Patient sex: M
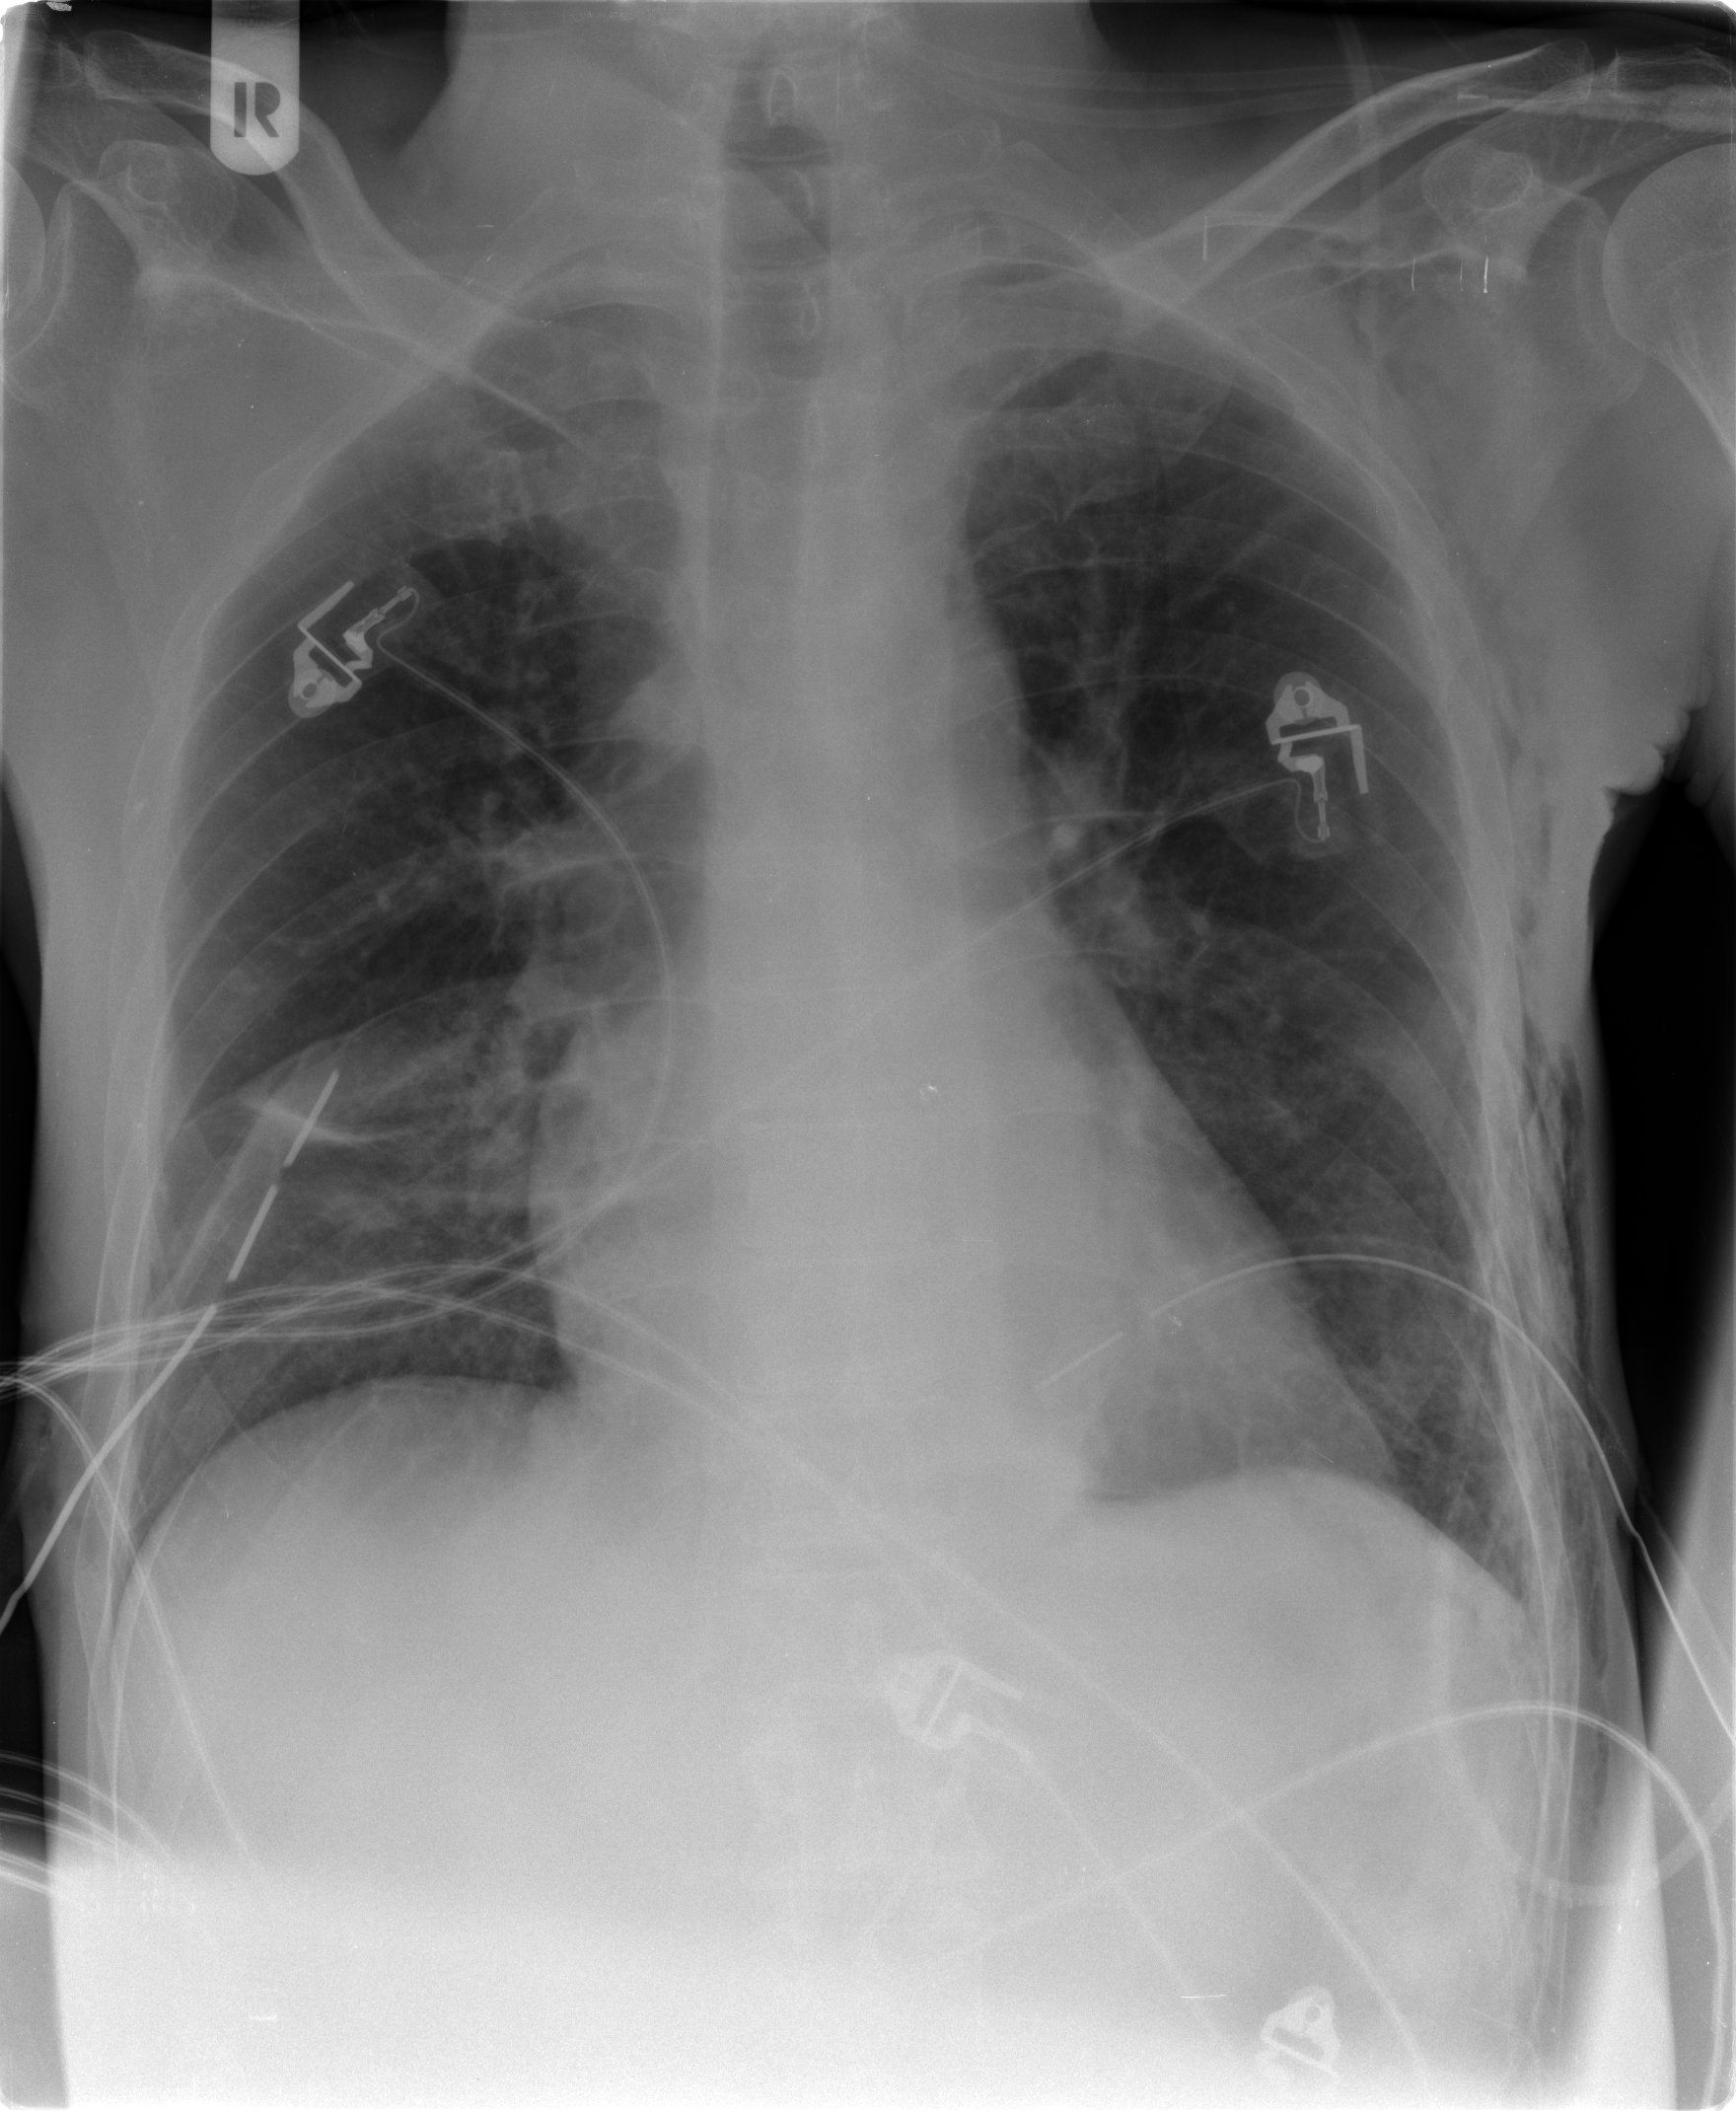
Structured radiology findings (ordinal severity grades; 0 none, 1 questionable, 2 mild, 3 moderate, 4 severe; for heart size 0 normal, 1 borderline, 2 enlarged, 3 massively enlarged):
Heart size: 1
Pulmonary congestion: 0
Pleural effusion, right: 1
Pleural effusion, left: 0
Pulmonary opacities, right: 0
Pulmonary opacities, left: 0
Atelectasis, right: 2
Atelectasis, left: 2